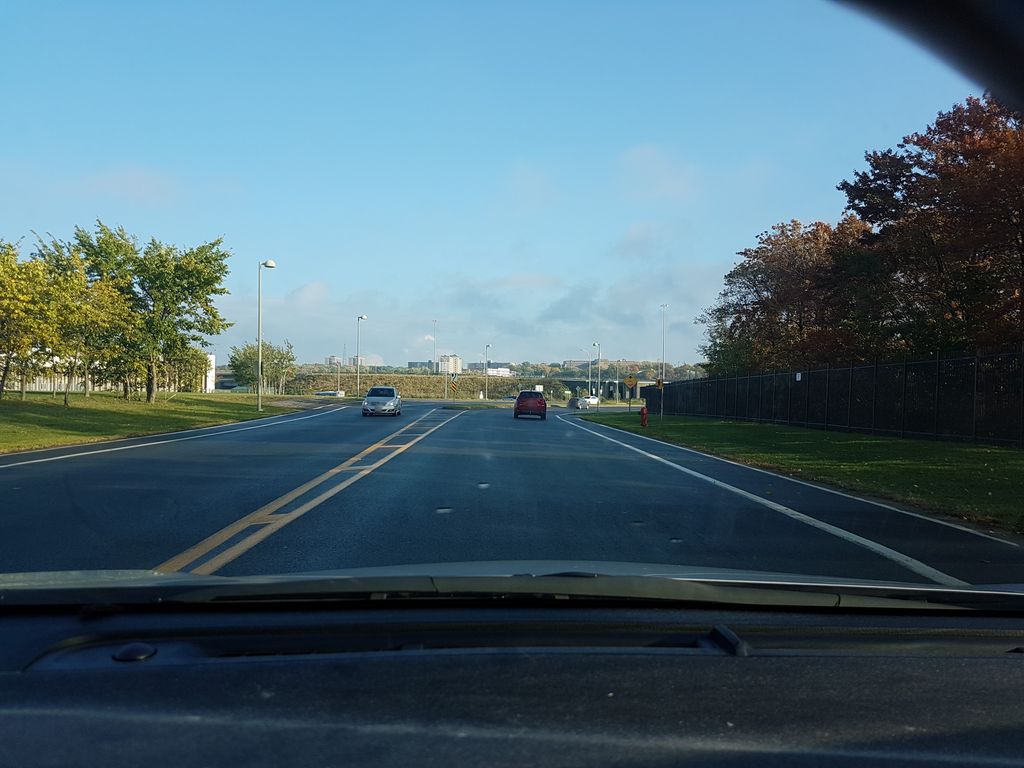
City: quebec_city